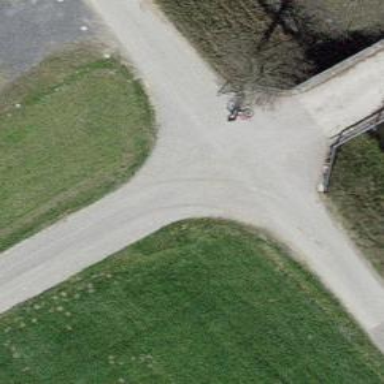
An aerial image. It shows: Asphalt track with grade1 tracktype.